Question: I am using the Android SDK Manager to install the system image for the Android M Preview. However, I noticed that there are two separate images for the x86 platform.

What are the differences between the two and which one should I select for my 64-bit Ubuntu 15.04 installation? (My CPU includes AMD-V and it is enabled in the BIOS, in case that makes any difference.)
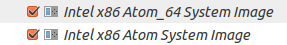
Answer: According with this <URL>
> With Google's recent release of its x86 64-bit Android 5.0 emulator
image, developers can create 64-bit apps for Intel Atom
processor-based devices.
> Many 64-bit platforms today, including Solaris, AIX*, HP-UX*, Linux*,
OS X*, BSD, and IBM z/OS*, use an LP64 model. Since Android is based
on the Linux kernel, Android 64-bit platforms also use the LP64 model.Intel 64-bit CPUs have a 32-bit compatibility mode. While 32-bit
applications will run on 64-bit processors, .
Create a new Android virtual device (AVD) based on Intel Atom processor 64-bit system image and open the AVD Manager in SDK Manager or ADT. Then click 'create' and fill the fields as shown in the Figure . Now the 64-bit AVD emulator is ready to run.

<URL>
By default, all 32-bit applications run without a glitch on 64-bit processors, but might run slower than applications tuned to run on 64-bit processors.
<URL>
> One of the key benefits of the move from 32-bit to 64-bit chips is
largely theoretical right now: support for exabytes of RAM, rather
than mere gigabytes. But the way 64-bit chips handle memory can also
lead to improved performance in some tasks.
Android with 64-bit technologies for Intel Atom processor-based platforms can help developers to now. Building Android applications for 64-bit is just as easy as building traditional 32-bit Android applications. You can now use the official Android 64-bit emulator to run and debug 64-bit apps.
Maybe this articles can help you to understand the difference between this system images.
Google now encourage to use x86 emulator like you can see in this image
<URL>
The difference is that when using x86 images, it now uses fast, hardware-accelerated virtualization under the right conditions (<URL> so it doesn't feel like there's a fat middle layer anymore.